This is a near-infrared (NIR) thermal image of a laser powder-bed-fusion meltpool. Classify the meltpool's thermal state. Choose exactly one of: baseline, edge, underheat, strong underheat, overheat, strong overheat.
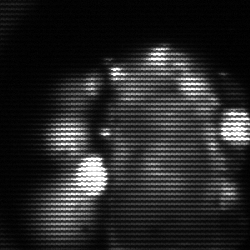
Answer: strong underheat